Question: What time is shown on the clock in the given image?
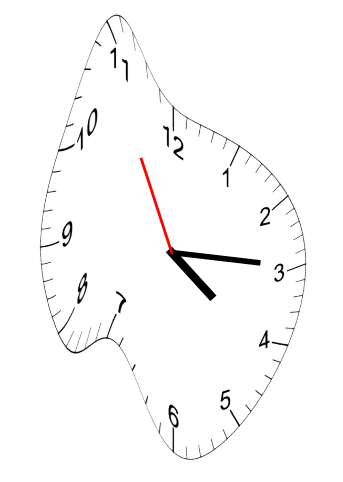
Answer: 04:14:55